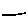
Label: line